Field crop: tomato
Growth stage: 2
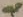
Species: solanum